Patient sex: M
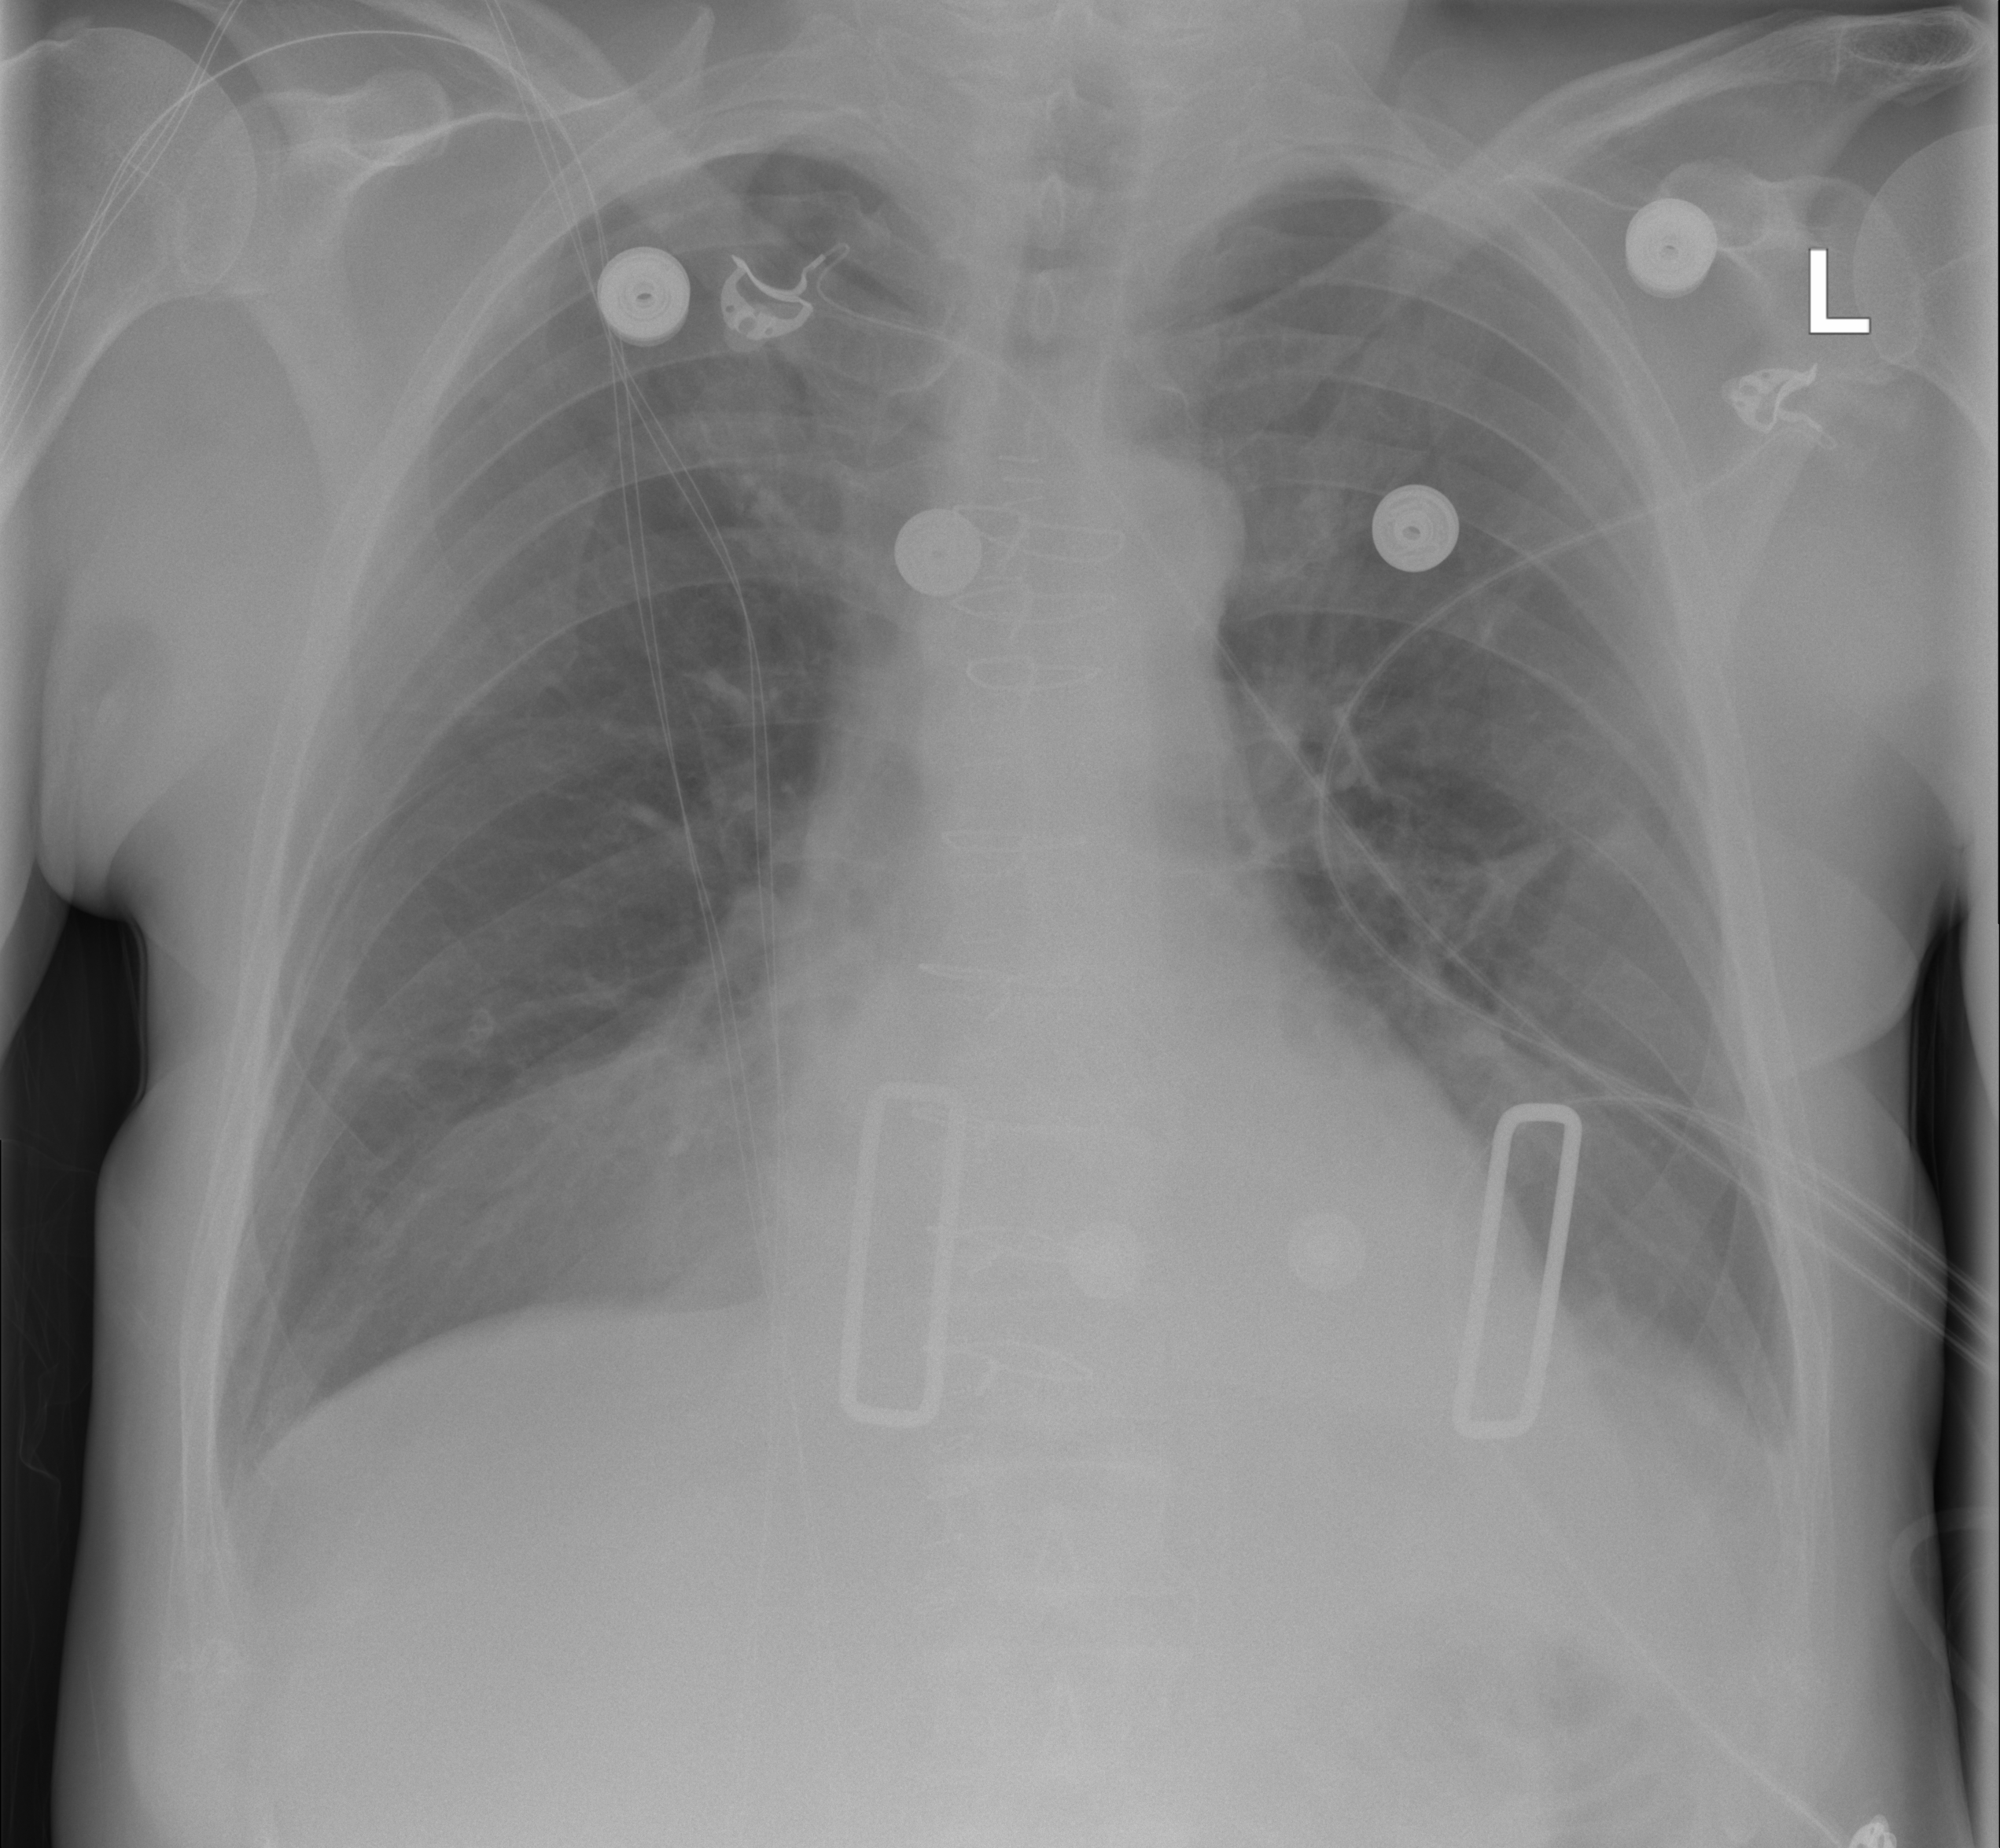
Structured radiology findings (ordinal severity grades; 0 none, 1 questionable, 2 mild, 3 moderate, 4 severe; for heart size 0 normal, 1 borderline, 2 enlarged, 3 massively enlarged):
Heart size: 0
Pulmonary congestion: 0
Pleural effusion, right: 1
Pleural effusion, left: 1
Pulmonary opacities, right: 0
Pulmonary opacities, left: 0
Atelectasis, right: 2
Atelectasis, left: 1